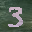
Label: 3